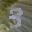
Label: 3